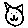
Label: cat